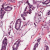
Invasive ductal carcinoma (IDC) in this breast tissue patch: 1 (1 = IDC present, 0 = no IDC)